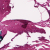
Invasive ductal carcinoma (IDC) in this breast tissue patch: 0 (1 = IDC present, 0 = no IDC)